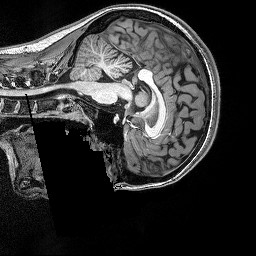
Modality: T1w
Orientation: sagittal
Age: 18
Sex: female
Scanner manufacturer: siemens
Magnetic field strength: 3 T
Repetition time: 2.5 s
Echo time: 0.00343 s